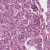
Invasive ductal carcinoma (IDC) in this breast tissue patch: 1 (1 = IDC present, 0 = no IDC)